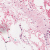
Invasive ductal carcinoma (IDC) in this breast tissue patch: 0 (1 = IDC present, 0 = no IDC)